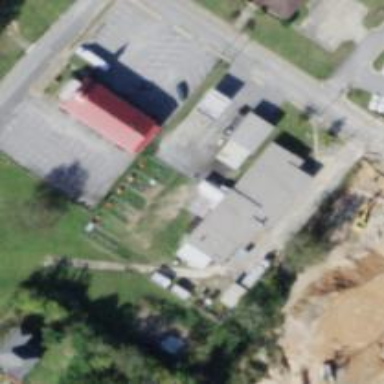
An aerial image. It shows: School.